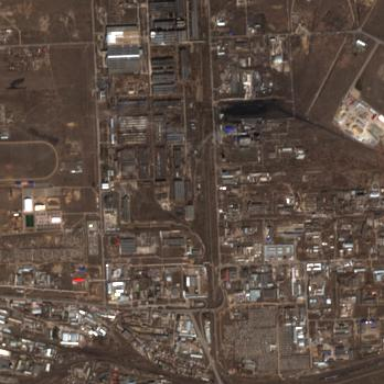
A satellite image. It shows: Industrial area.